Interaction volume radius: 5 \u00c5
Interaction volume height: 20 \u00c5
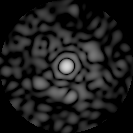
Disorder parameter: 0.8149